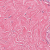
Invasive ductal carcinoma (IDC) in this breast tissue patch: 0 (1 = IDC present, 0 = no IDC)